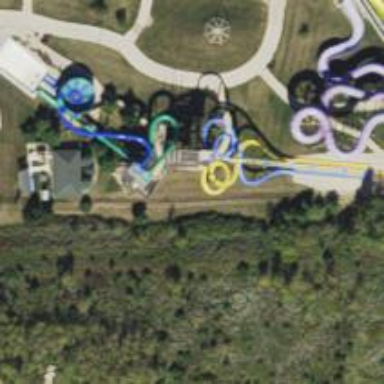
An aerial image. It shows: Water slide attraction.